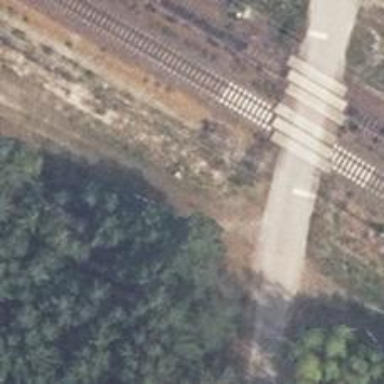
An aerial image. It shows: Track with road-metal surface categorized as grade4 tracktype.